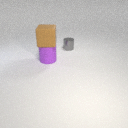
small gray metal cylinder to the right of large purple rubber cylinder